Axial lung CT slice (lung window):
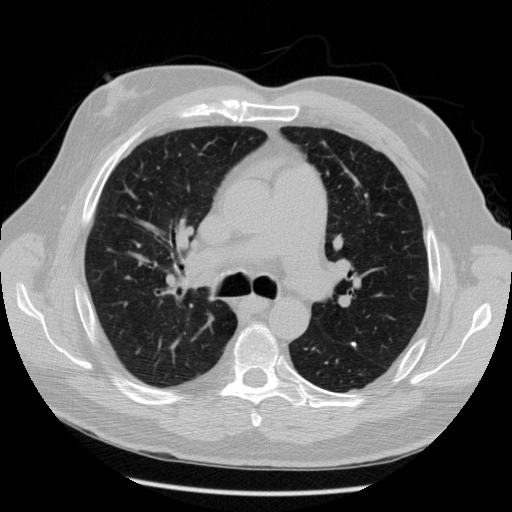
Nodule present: yes
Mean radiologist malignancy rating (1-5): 1